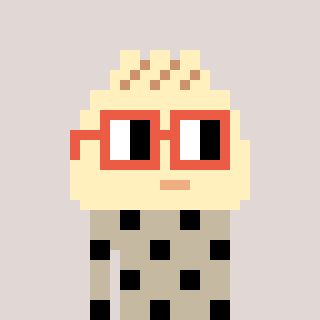
a pixel art character with square orange glasses, a porkbao-shaped head and a bege-colored body on a warm background